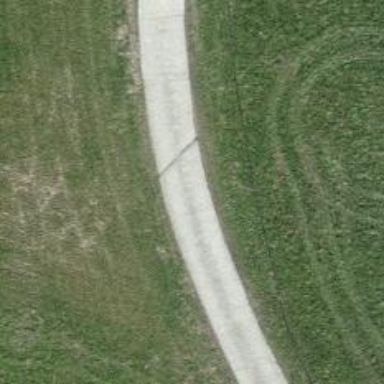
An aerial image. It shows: Well-maintained track road with grade 1 tracktype.